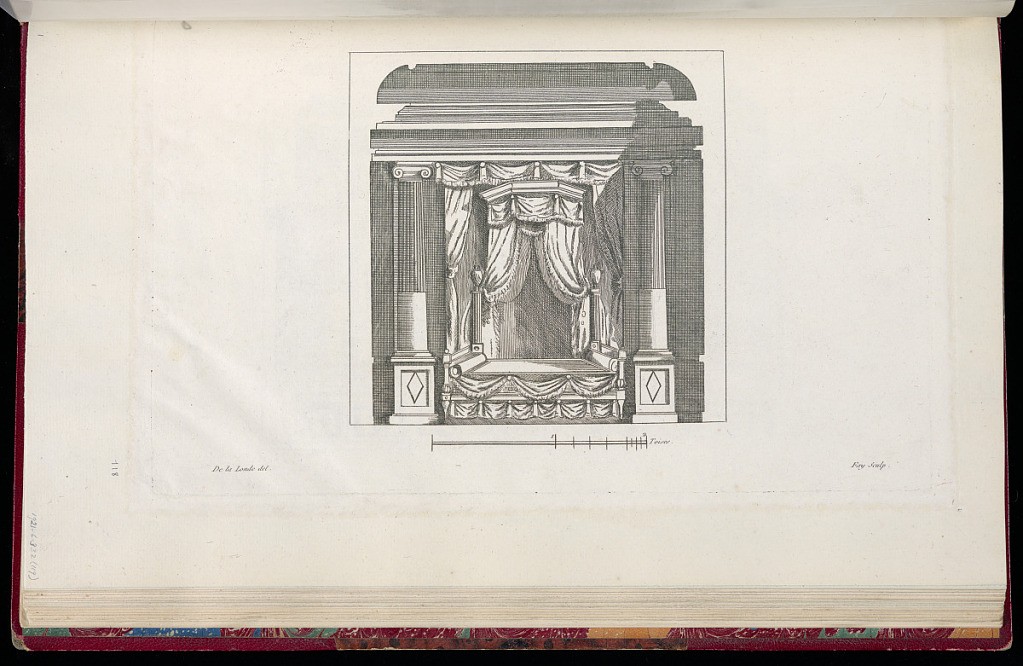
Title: Design of an Alcove
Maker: Richard de Lalonde, French, active 1780–96
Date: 1780-1789
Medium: Etching on off-white laid paper
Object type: Print
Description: Design for an alcove with a bed within it over which is a canopy. On either side of the alcove is a fluted column with Ionic capital. The plate is signed and numbered.